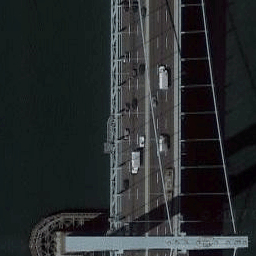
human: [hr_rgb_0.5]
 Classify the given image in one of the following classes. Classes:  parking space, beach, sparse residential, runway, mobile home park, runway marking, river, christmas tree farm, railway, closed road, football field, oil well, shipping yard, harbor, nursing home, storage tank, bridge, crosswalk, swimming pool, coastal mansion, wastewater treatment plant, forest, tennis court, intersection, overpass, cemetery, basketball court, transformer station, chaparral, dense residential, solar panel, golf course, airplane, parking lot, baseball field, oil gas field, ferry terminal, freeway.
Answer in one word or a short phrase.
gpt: bridge